Question: I am using Angular UI Router in my angular app and i have enabled HTML5 mode to remove the # form the URL by using $locationProvider in the config.
'''
var app = angular.module('openIDC', ['ui.router']);
app.config(function($urlRouterProvider, $stateProvider, $locationProvider) {
$locationProvider.html5Mode(true);
$urlRouterProvider.otherwise('/');
$stateProvider
.state('home', {
url: '/',
templateUrl: 'views/home.html',
controller: 'HomeController'
})
.state('login', {
url: '/login',
templateUrl: 'views/login.html',
controller: 'LoginController'
})
});
'''
I have also set the '<base href="/" />' tag in the index.html file as well. The routing works fine and i can navigate to pages and the # is removed but when i refresh the page using the reload button on the browser there is a 404 error response.

Why is this happening and how can i fix it and have HTML5 mode enabled to have proper URLs
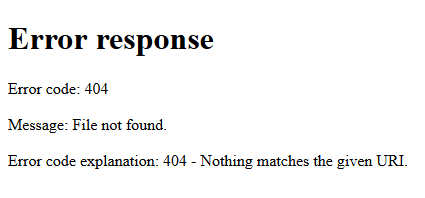
Answer: Kasun, the reason that this is occurring is because you are trying to refresh the page from one of your sub routes (has nothing to do with ui-router).
Basically if you request 'www.yourdomain.com/' you likely have your server setup to return 'index.html' which bootstraps your angular app. Once the app has loaded, any further url changes take 'html5Mode' into consideration and update your page via ui-router.
When you reload your page the angular app is no longer valid as it has not loaded yet, so if you are trying to load a sub route (for example: 'www.yourdomain.com/someotherpage'), then your server does not know how to deal with '/someotherpage' and likely returns '404' or some other error.
What you need to do is configure your server to return your angular app for routes. I primarily use node/express, so I do something like:
'''
app.get('*', function(req, res, next) {
// call all routes and return the index.html file here
}
'''